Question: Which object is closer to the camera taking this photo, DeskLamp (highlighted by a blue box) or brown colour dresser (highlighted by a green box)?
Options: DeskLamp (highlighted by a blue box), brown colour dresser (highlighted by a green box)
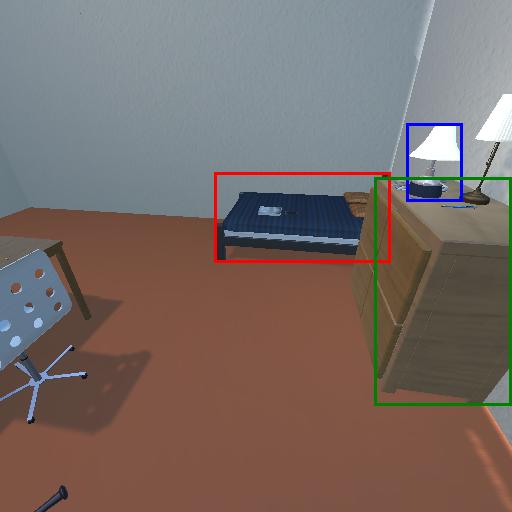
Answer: DeskLamp (highlighted by a blue box)